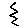
Label: zigzag